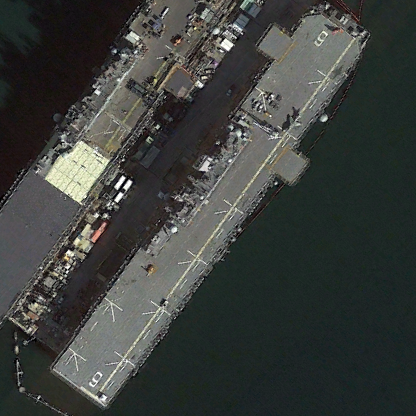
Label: assault